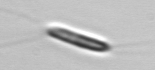
Label: Chrysochromulina